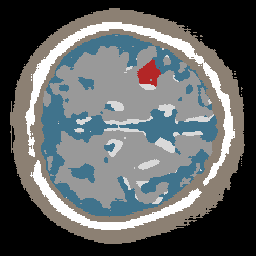
Label: lesion